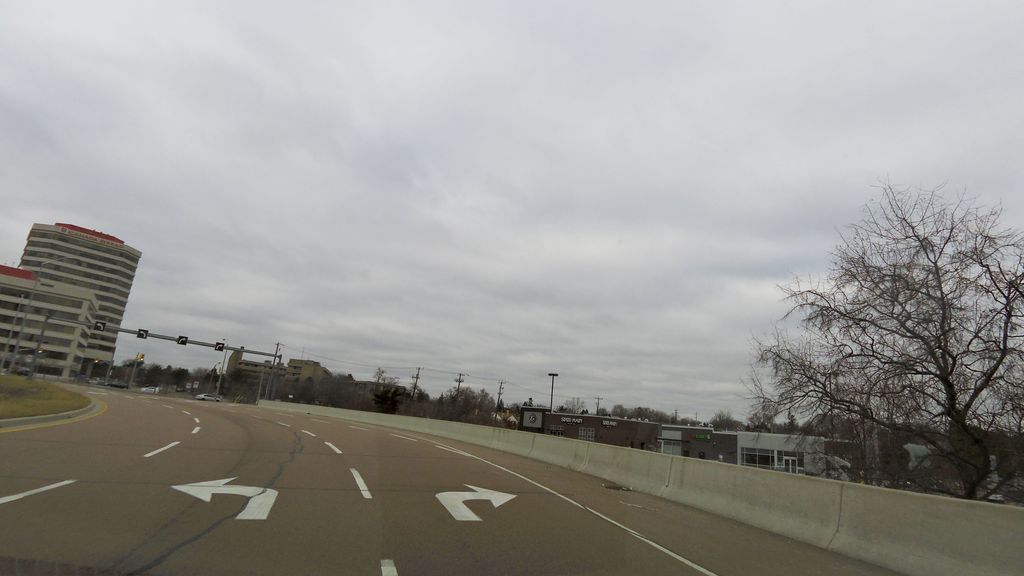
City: toronto